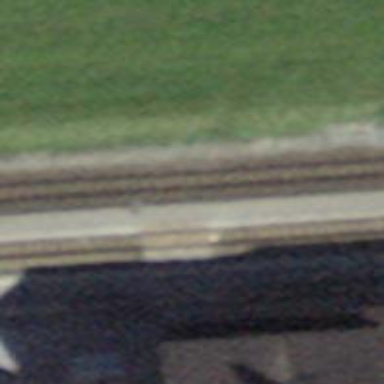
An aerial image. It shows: Close-up of railway platform edge.